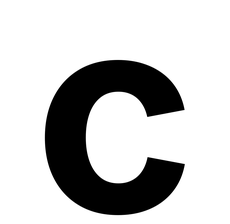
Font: Inter_Bold